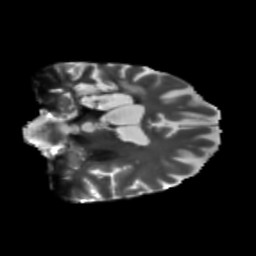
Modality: T2w
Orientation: coronal
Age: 68
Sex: female
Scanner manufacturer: siemens
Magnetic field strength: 3 T
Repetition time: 5.25 s
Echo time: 0.08 s